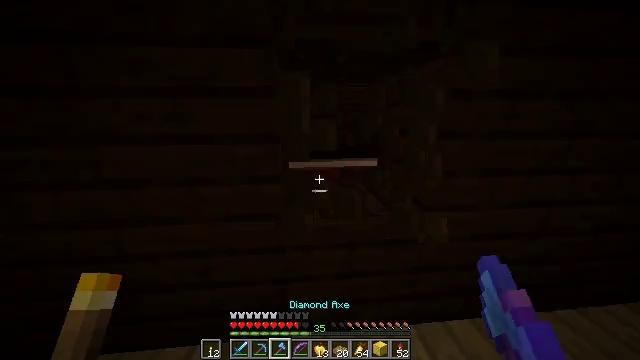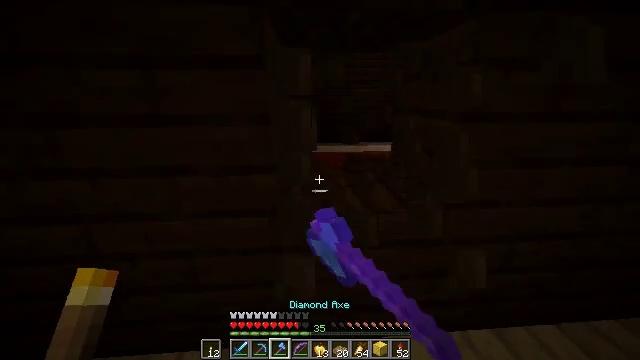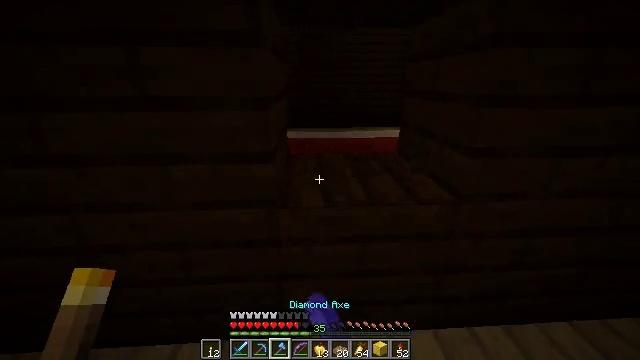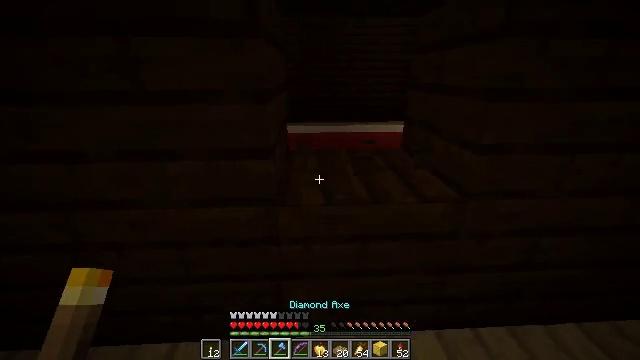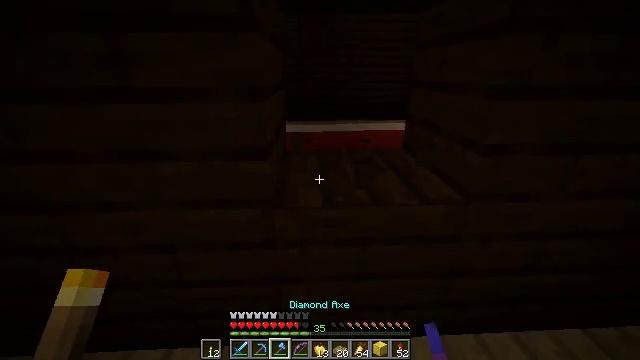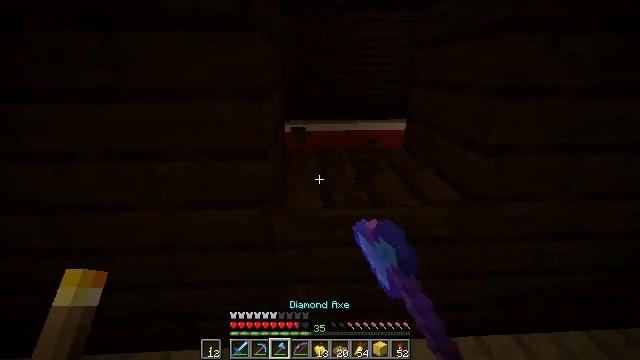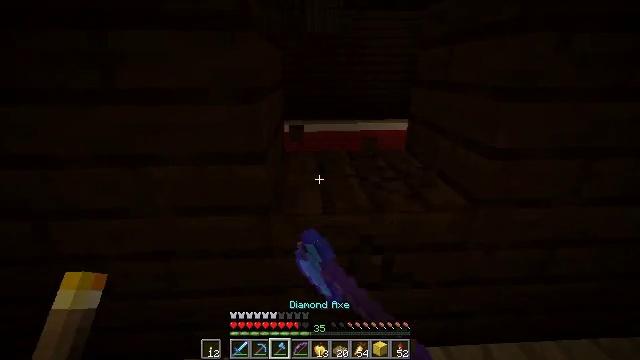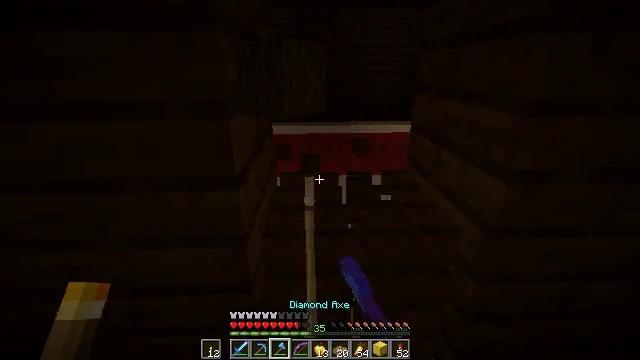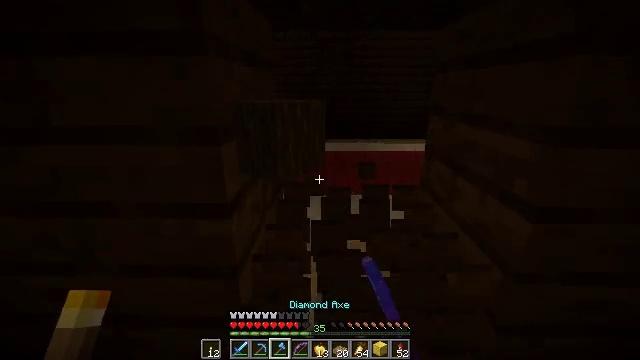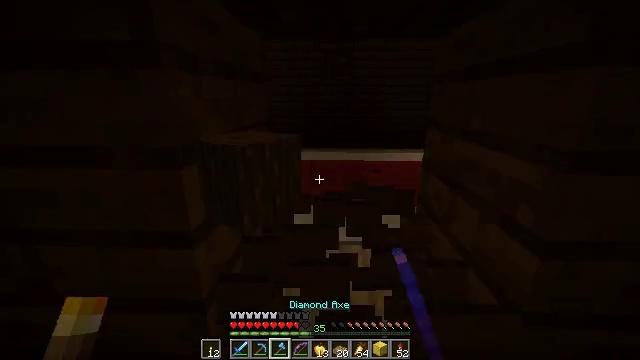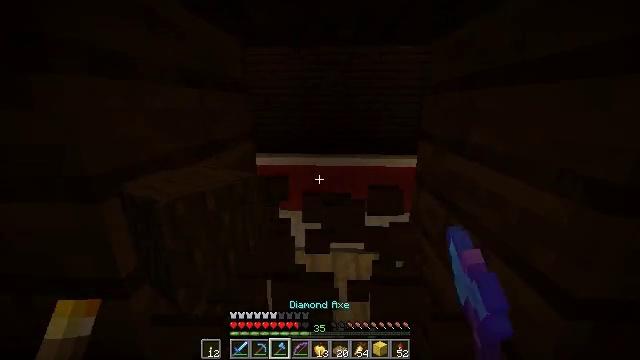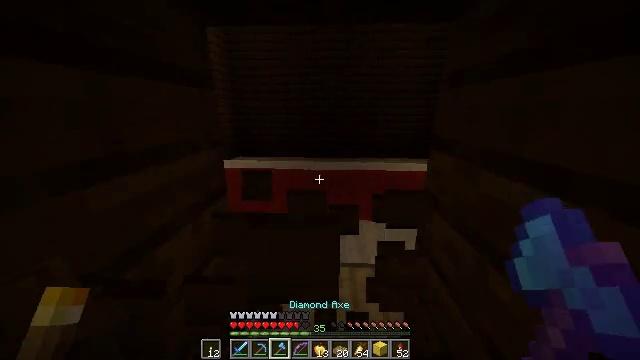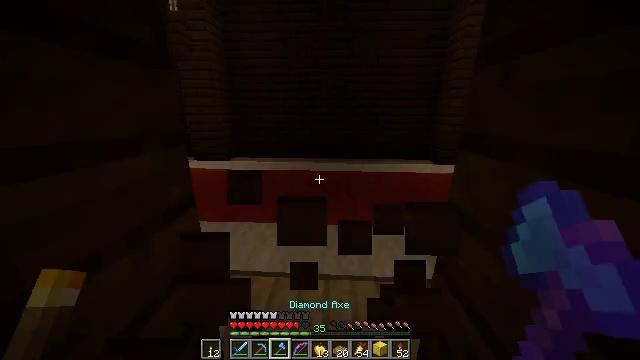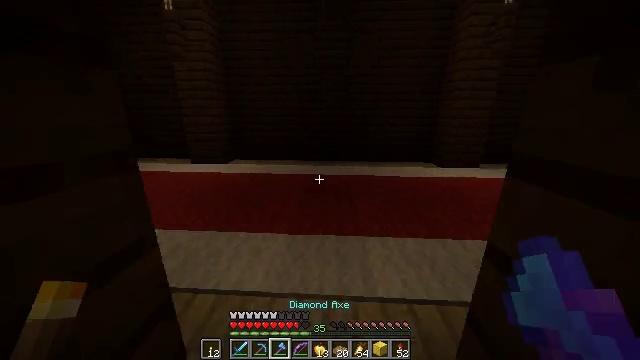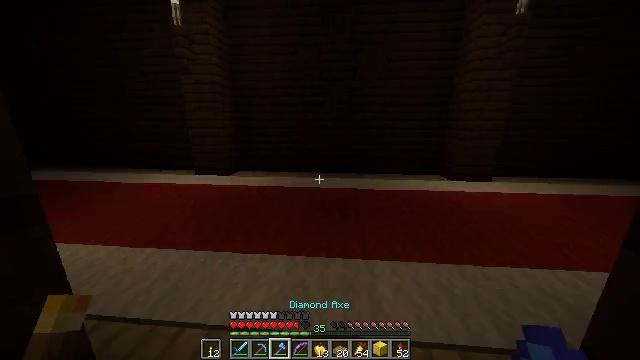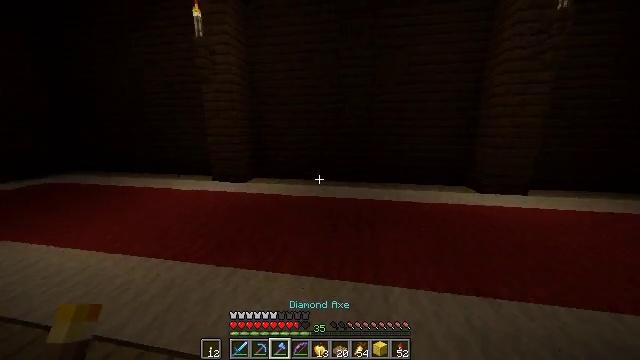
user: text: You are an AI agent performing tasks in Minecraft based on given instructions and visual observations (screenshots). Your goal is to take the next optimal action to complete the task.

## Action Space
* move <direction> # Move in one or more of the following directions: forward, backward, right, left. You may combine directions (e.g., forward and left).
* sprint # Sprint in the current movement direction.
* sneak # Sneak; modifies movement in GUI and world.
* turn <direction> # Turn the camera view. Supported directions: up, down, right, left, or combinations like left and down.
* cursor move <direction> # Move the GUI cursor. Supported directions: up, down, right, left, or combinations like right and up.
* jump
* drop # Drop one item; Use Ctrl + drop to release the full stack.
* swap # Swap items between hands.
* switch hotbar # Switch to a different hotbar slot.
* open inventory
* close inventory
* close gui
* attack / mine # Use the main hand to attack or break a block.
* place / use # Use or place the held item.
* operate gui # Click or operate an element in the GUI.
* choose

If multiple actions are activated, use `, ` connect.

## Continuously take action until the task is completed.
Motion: motion action
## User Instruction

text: Break the existing dark oak planks.
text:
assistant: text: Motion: turn left and down, attack / mine
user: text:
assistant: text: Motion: turn down, attack / mine
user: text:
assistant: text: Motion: turn down, attack / mine
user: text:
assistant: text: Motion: attack / mine
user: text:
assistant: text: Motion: attack / mine
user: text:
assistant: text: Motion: move forward, attack / mine
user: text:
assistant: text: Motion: move forward and move right, attack / mine
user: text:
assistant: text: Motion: move forward and move right, sprint, turn left and up, attack / mine
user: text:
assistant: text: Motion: move forward, sprint, turn left and up, attack / mine
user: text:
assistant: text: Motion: move forward, sprint, attack / mine
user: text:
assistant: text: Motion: move forward, sprint, attack / mine
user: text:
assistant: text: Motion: move forward, sprint, attack / mine
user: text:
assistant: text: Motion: move forward, sprint, attack / mine
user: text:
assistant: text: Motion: move forward and move right, sprint, turn left and up, attack / mine
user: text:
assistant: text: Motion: move forward and move right, sprint, turn left and up
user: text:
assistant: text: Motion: move forward and move right, sprint, turn left and up
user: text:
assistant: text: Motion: move forward, sprint, turn left and up
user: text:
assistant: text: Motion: move forward, sprint
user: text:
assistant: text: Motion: move forward, sprint
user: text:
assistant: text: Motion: move forward, sprint
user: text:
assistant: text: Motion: move forward, sprint, turn right and up
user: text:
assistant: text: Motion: move forward, sprint, turn right and up
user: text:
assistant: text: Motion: move forward, sprint, turn right and up
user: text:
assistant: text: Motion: move forward, sprint, turn right and up
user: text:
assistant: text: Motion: move forward, sprint, turn right
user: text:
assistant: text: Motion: move forward, sprint, turn right
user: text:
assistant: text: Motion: move forward, sprint
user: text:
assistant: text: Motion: move forward, sprint
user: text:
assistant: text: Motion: move forward, sprint
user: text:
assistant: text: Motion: move forward, sprint, turn down, attack / mine